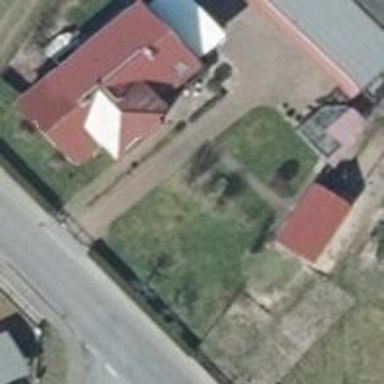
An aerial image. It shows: House with multiple building parts.